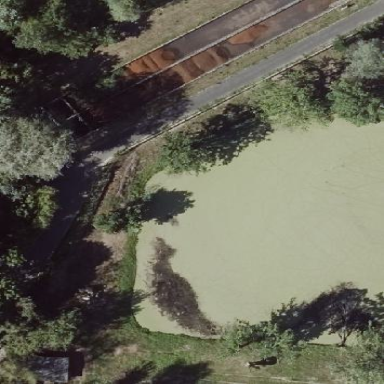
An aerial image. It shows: Pond surrounded by natural water.